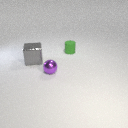
small purple metal sphere to the right of large gray metal cube